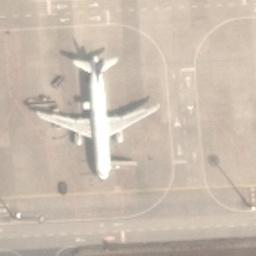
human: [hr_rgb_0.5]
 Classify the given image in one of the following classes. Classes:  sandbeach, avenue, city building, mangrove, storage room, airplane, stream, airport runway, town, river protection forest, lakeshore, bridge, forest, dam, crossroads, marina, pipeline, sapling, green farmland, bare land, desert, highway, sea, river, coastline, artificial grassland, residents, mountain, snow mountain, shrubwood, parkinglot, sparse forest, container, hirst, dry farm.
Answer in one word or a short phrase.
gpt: airplane